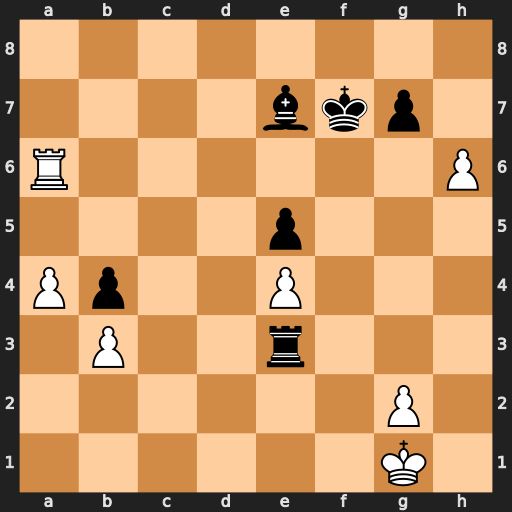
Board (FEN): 8/4bkp1/R6P/4p3/Pp2P3/1P2r3/6P1/6K1
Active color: w
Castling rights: -
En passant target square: -
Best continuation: h7 Re1+ Kh2